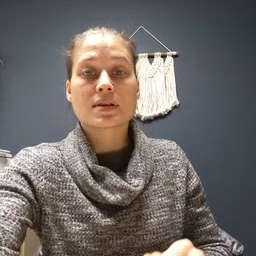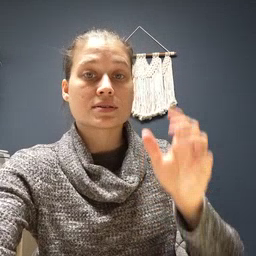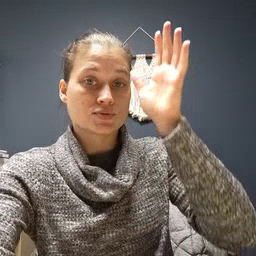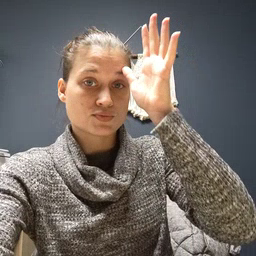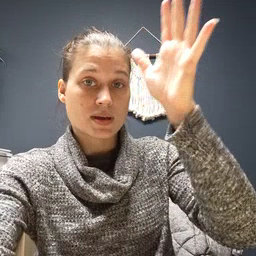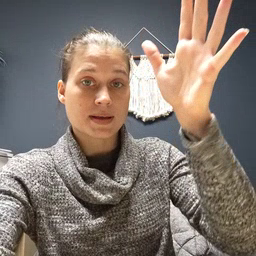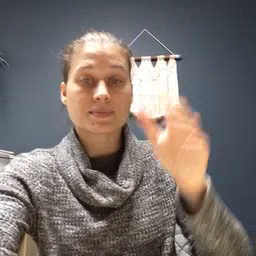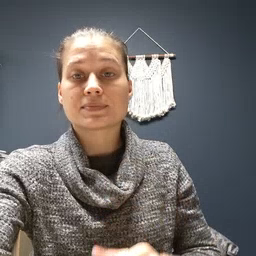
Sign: grandpa